Question: I built my code in SSMS. It returns 900 rows. I ported the same code over to SSRS, ran it through Query Builder, it returns a lot of records. Great!
For simplicity sake I just pull a table over to the report, point it to my newly created dataset that's showing rows upon rows of data returned (in the Query Builder). I drag 1 column over (OrderID) to just make sure it's working. I preview the report.
Nothing shows up in my table.
For troubleshooting purposes I write a simple sql statement to pull the top 100 rows from just one table, change the dataset to my new, test dataset & run it. Runs fine. I get a lot of pages of 1 column. Table, dataset & datasource are connected and running fine.
Why does my statement, which works in SSMS and the query builder within SSRS, not return any data in SSRS table?
No, I haven't changed any properties or anything of the sort.
Exact same datasource in SSRS that I'm testing against in SSMS.
Here's a screenshot of my table as requested:

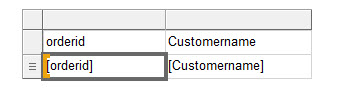
Answer: If this comes up again, it could very well be a corrupt datasource be it embedded or shared.
In my case it was shared. I deleted it all together, recreated it, tested it and when I previewed the report, all my data was there.
Have a nice day.